Question: Hi is thee any way I can target only this specific Element and add : right:10px;

I need the exact code, if that's possible. Thank you
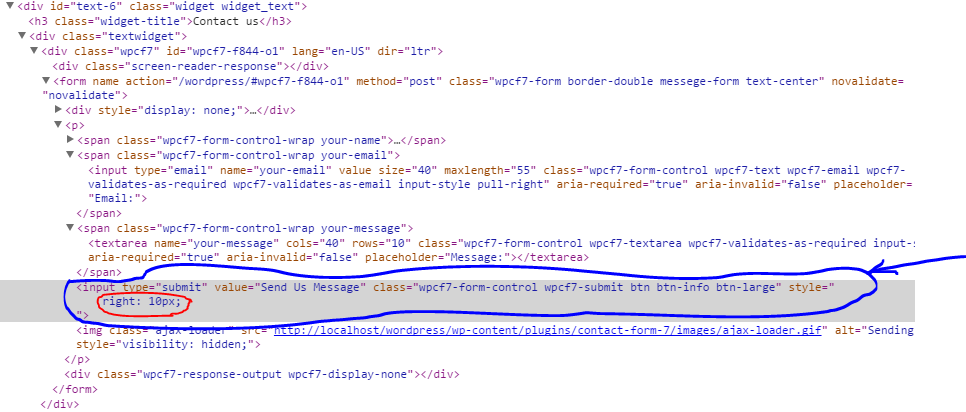
Answer: try:
'''
$('input.wpcf7-form-control.wpcf7-submit.btn.btn-info.btn-large').css({'right':'10px'})
'''